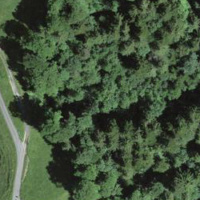
EUNIS habitat code: 44
Species observed at this site:
Filipendula ulmaria